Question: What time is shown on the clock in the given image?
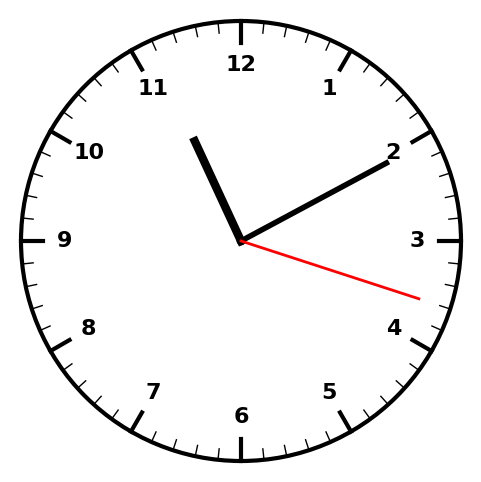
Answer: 11:10:18